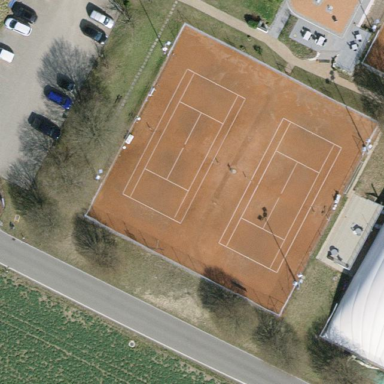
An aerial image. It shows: Tennis court on the leisure land pitch.